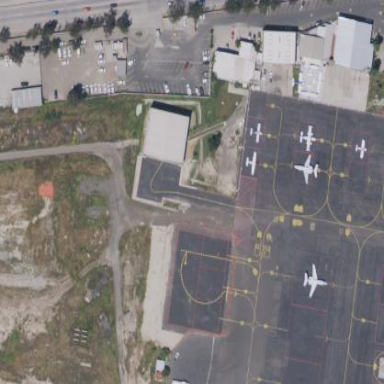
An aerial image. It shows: Apron at the airport.